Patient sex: M
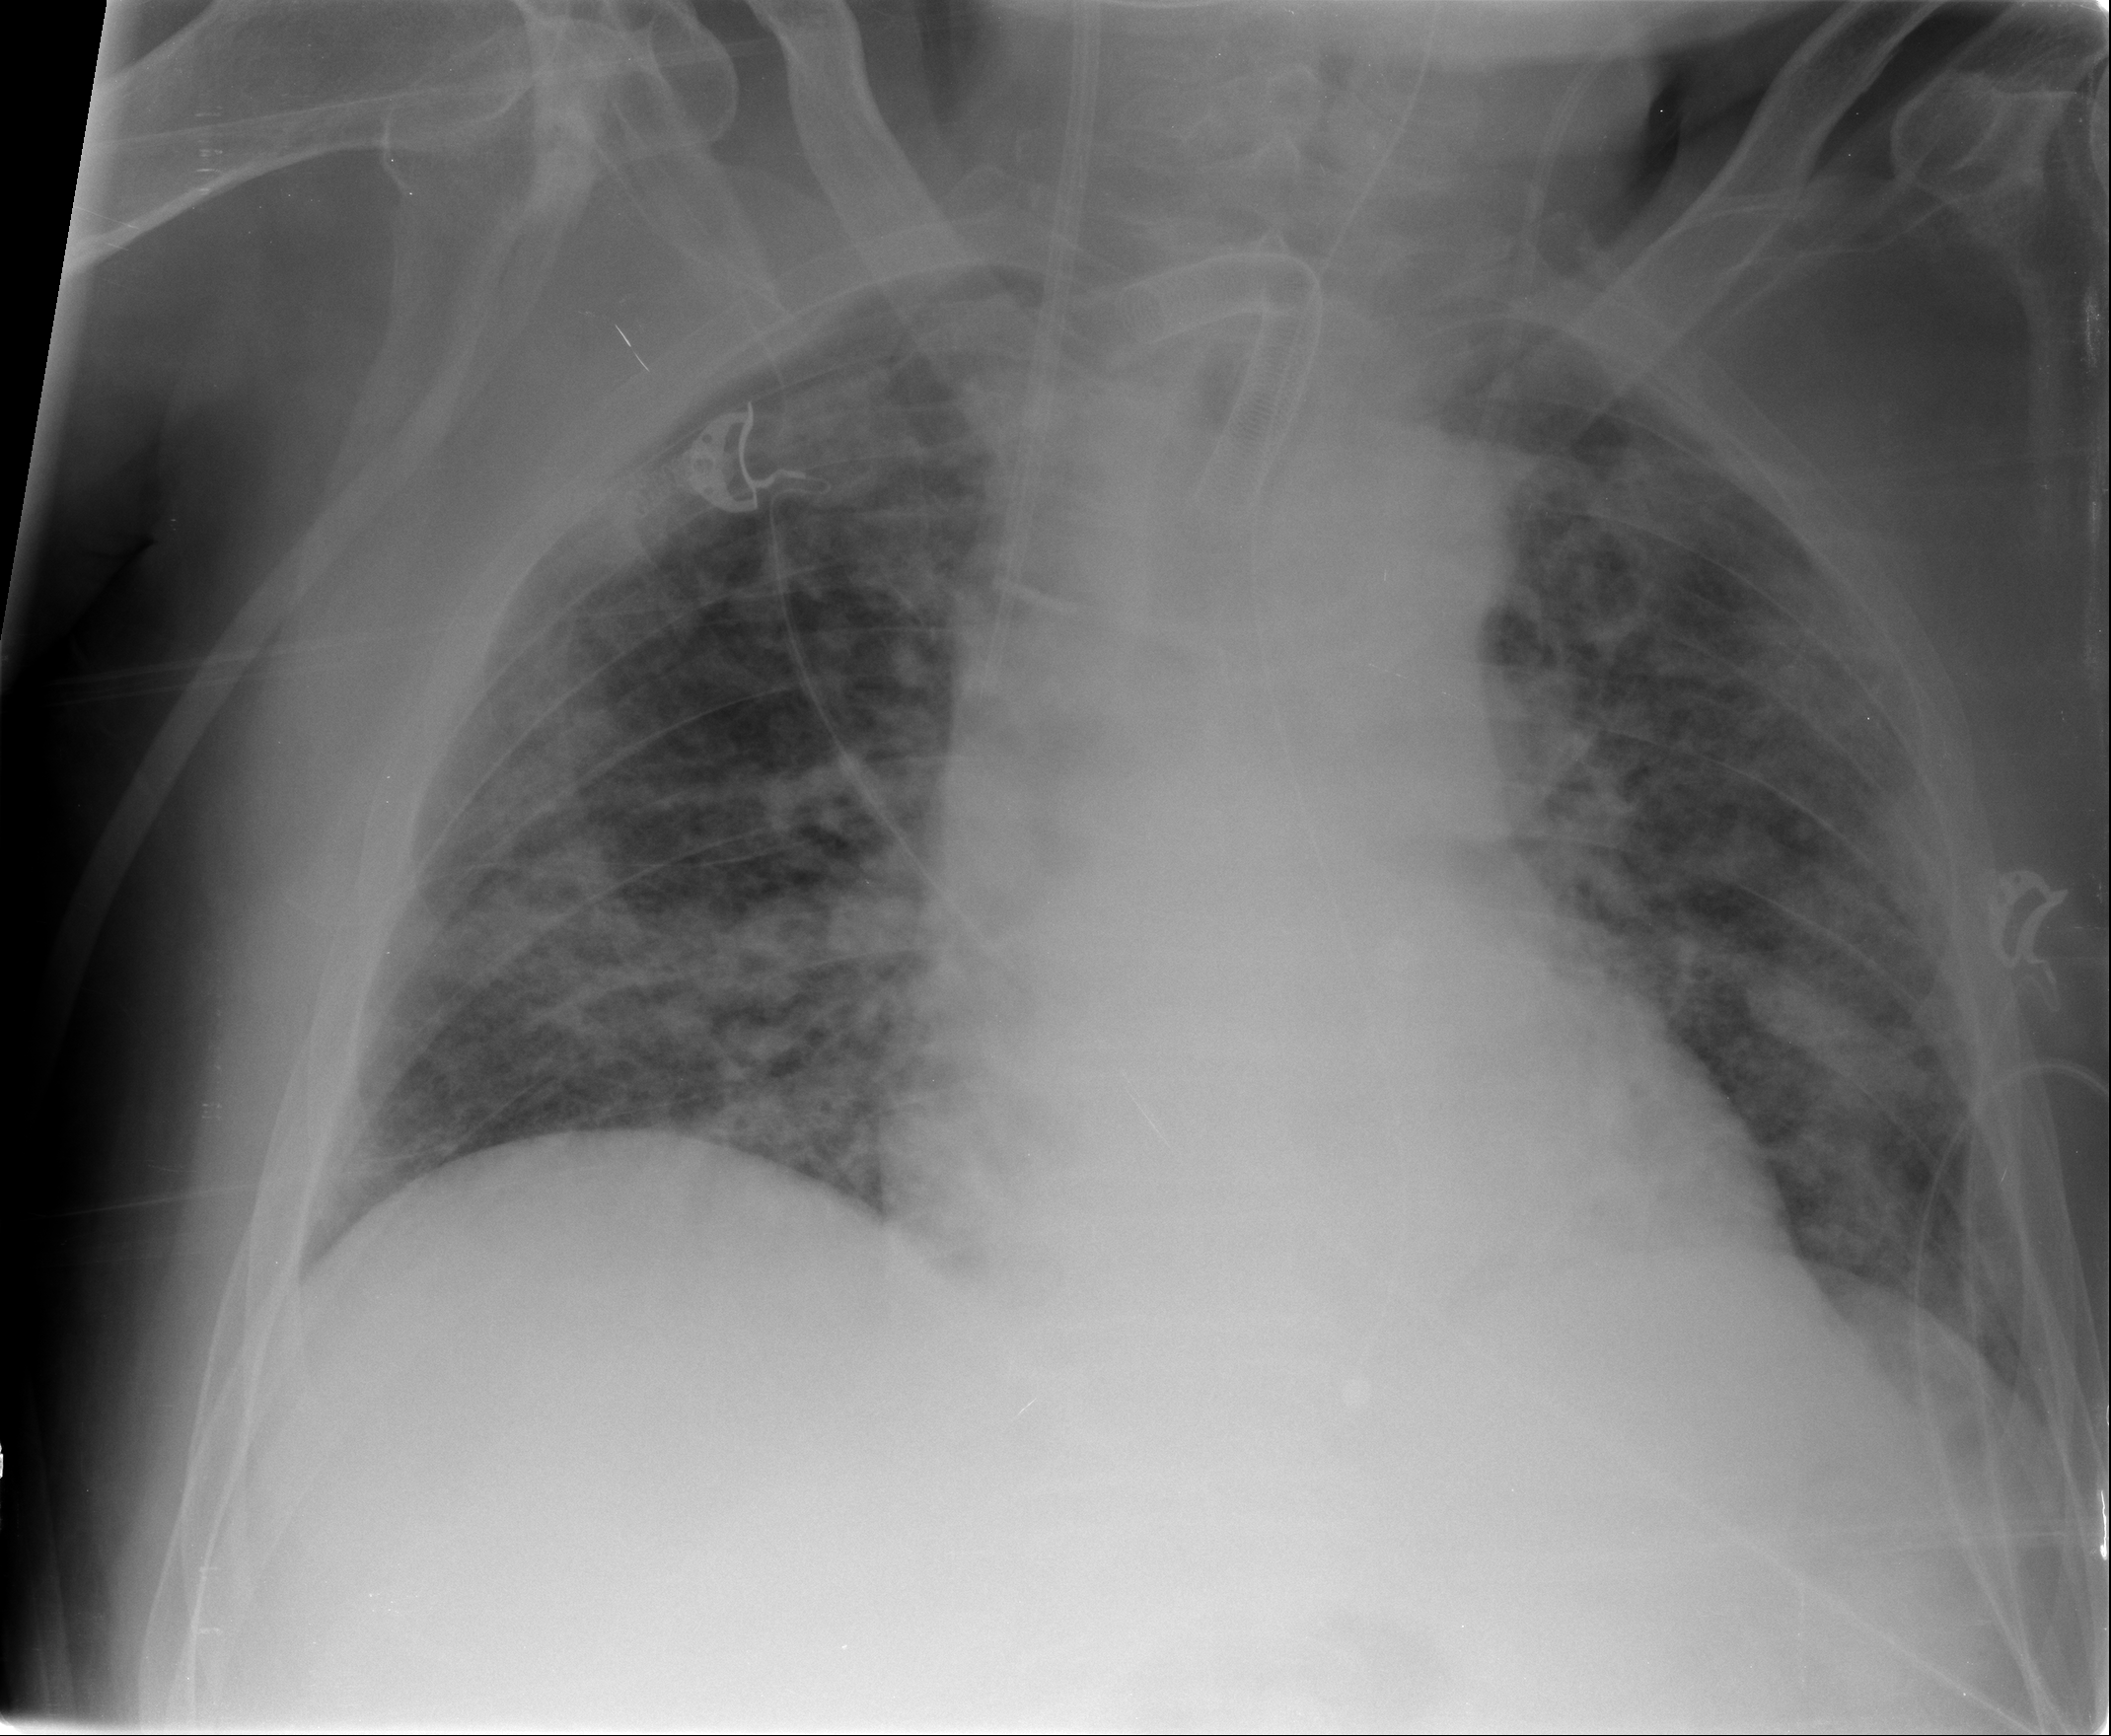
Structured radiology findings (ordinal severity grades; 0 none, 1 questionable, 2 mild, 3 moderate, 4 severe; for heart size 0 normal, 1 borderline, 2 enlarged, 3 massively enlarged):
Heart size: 0
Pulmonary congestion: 2
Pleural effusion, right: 0
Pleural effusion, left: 0
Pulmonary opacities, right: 3
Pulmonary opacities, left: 3
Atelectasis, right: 2
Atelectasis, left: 2